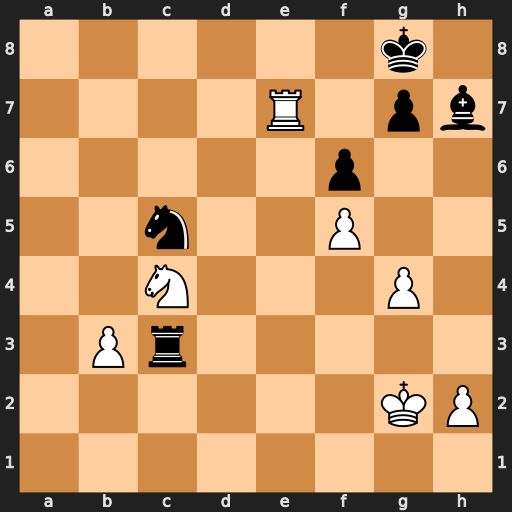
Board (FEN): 6k1/4R1pb/5p2/2n2P2/2N3P1/1Pr5/6KP/8
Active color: w
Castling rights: -
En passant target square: -
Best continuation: Re8+ Kf7 Nd6#